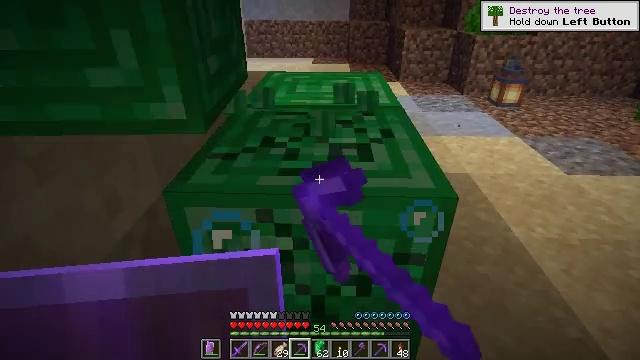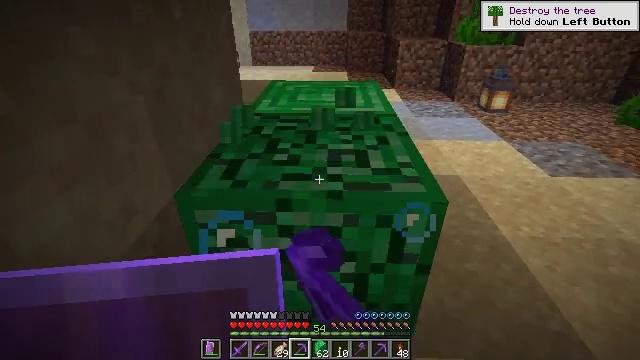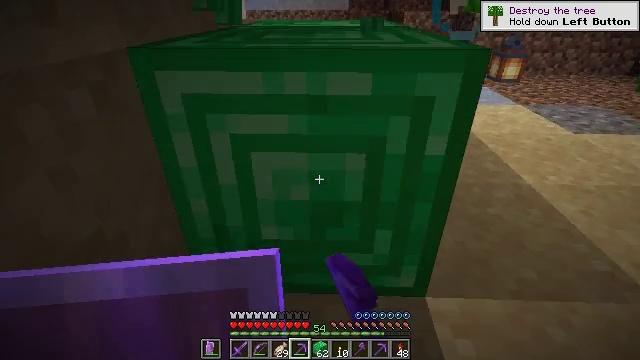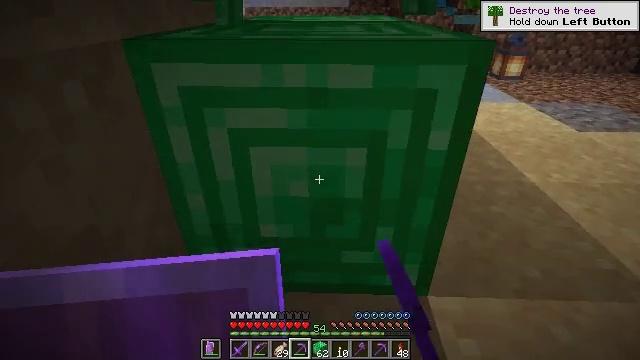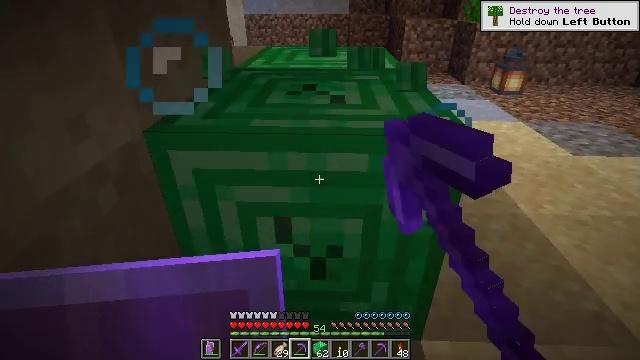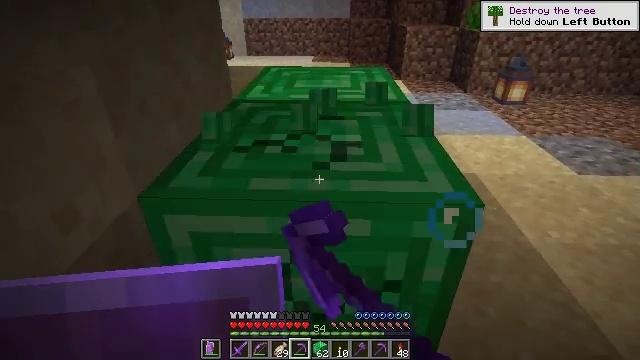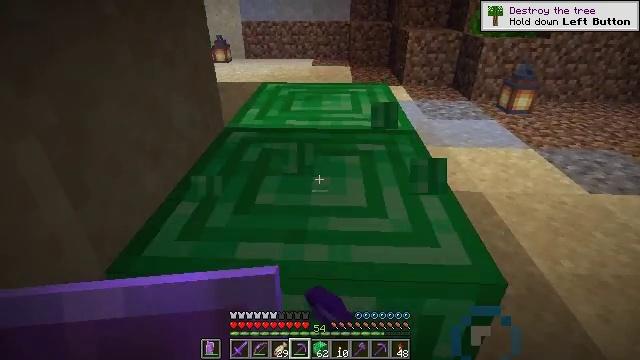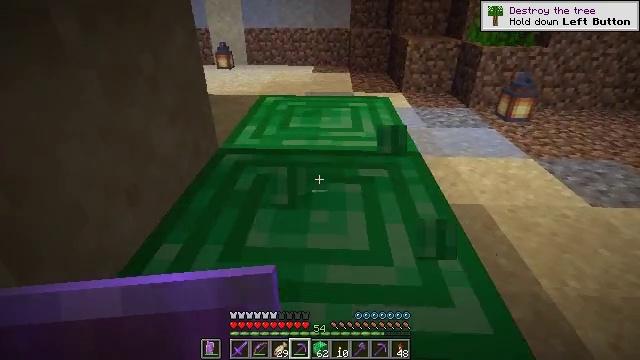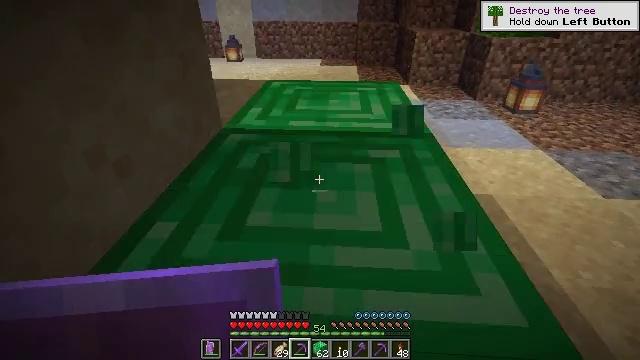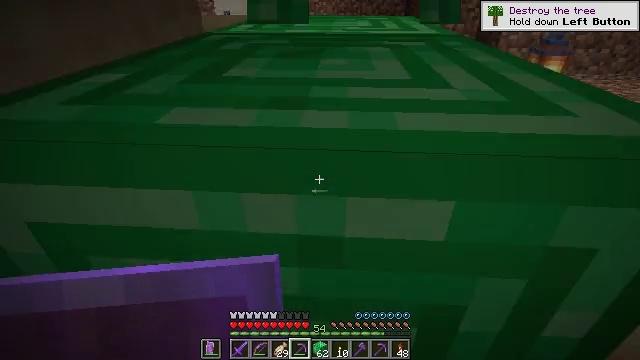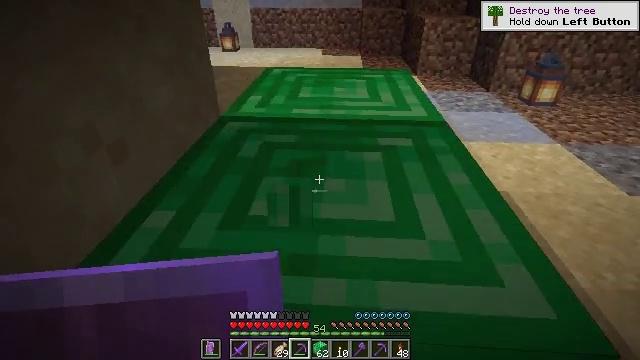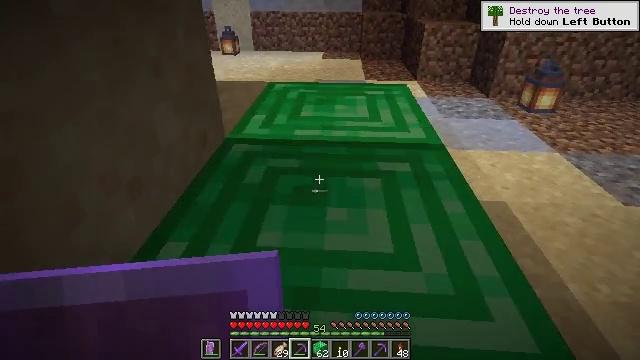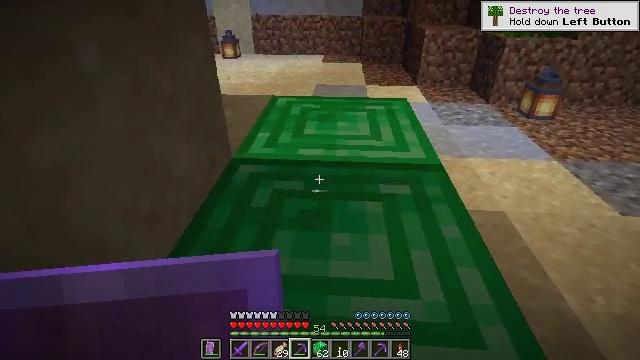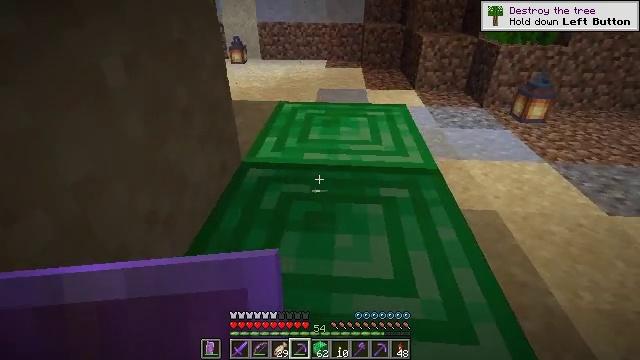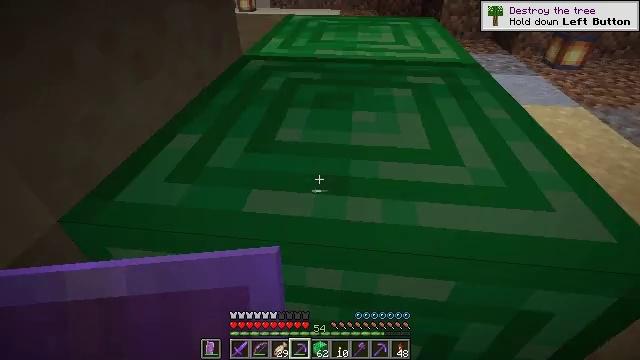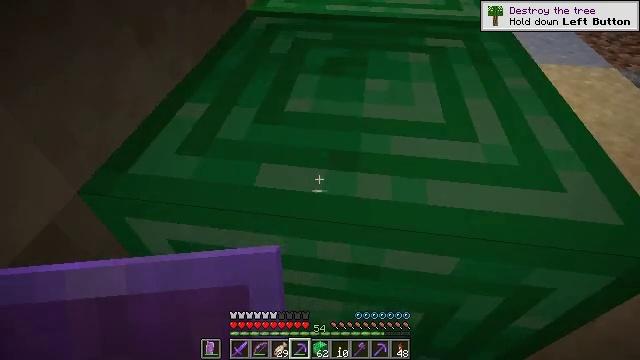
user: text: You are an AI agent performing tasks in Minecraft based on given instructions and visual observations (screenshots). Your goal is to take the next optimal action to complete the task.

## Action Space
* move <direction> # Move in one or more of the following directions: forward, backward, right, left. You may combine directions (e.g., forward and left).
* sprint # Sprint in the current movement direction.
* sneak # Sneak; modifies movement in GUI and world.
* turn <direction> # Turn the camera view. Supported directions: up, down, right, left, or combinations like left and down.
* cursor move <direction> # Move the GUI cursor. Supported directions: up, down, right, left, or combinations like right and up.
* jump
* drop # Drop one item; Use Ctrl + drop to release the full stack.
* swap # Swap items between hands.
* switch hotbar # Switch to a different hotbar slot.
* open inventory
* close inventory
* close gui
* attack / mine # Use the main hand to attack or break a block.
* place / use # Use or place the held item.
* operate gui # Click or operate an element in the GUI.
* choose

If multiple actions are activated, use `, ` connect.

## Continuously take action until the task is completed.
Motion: motion action
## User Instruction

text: Mine the emerald block.
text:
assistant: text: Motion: attack / mine
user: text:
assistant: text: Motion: attack / mine
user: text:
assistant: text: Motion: attack / mine
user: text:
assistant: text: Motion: move forward, attack / mine
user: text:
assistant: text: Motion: move forward, attack / mine
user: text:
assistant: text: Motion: move forward
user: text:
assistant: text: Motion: move forward, jump
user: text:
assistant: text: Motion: move forward, turn left and down, jump
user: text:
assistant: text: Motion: move forward, jump
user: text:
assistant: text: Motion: move forward
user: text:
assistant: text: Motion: move forward
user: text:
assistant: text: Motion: move forward, jump
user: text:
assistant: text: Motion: move forward, jump
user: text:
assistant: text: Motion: turn left and down
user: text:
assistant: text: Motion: turn left and down
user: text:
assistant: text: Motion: turn down
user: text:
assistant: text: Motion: no_op
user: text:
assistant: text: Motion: no_op
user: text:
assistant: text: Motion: no_op
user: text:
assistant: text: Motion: no_op
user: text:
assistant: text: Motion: no_op
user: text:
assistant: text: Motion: no_op
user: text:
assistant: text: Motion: no_op
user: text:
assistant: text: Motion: turn down
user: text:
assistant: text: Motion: turn down
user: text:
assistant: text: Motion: turn right and down
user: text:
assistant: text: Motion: turn down
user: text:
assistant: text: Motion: turn down
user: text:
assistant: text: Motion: turn down
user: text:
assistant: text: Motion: turn down